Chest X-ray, PA view. Patient: 63 years old, sex F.
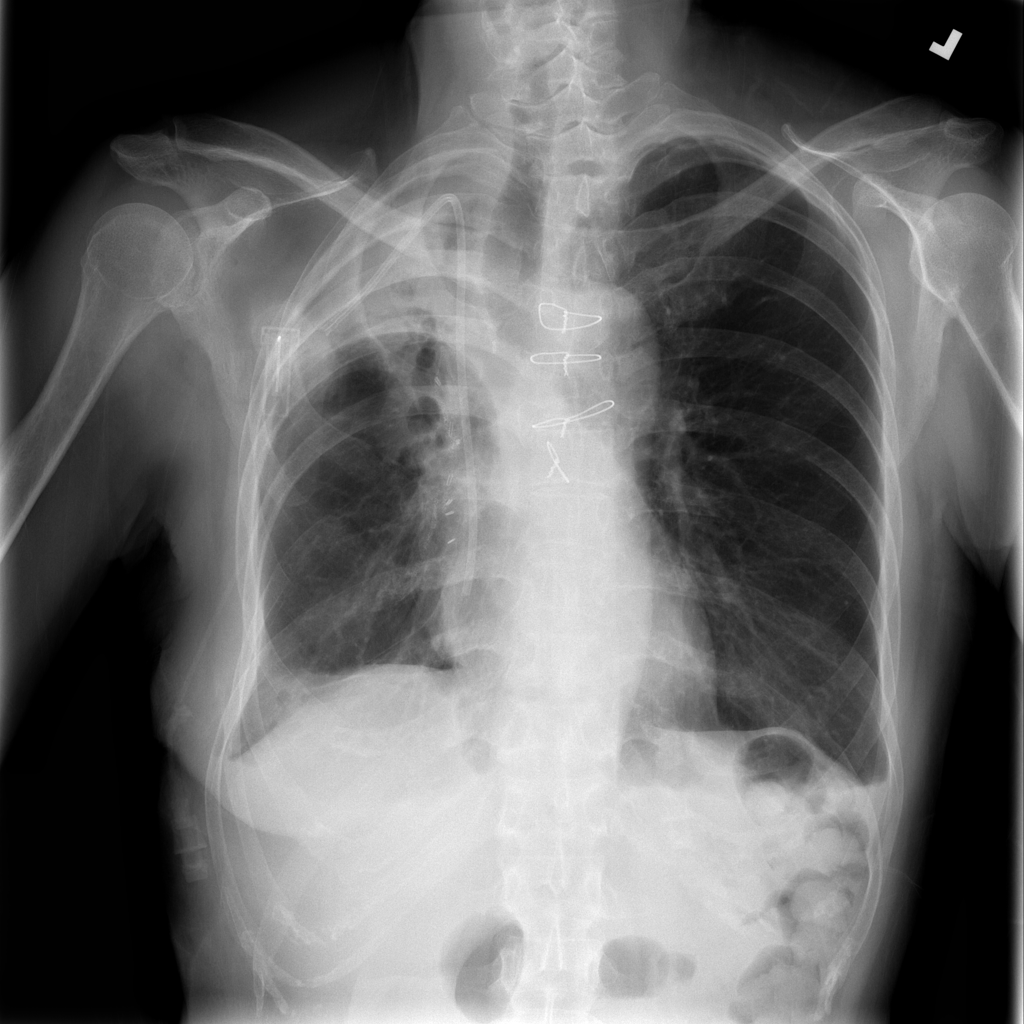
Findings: No Finding